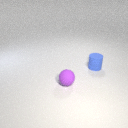
small blue rubber cylinder behind small purple rubber sphere